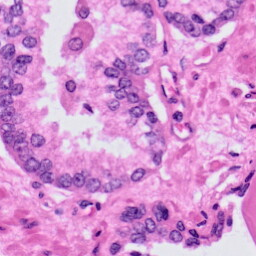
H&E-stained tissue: Prostate